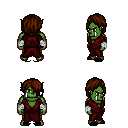
a pixel art fantasy rpg character, male body template, orc, green skin, red robe, red pants, brown bangs hairstyle, white cloth bandages, black slippers, four views (front, back, left, right), 2x2 character sprite sheet, small pixel art, hard edges, no anti-aliasing